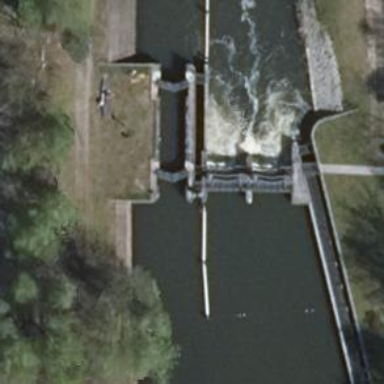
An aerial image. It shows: Lock gate along waterway.